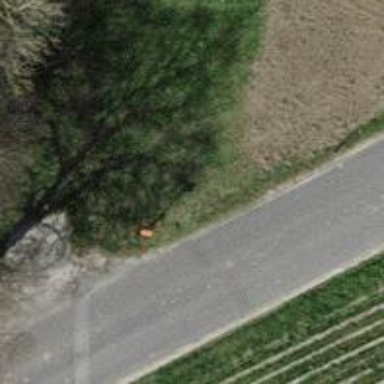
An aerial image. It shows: Pole with roofed pipeline marker.